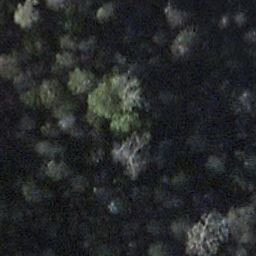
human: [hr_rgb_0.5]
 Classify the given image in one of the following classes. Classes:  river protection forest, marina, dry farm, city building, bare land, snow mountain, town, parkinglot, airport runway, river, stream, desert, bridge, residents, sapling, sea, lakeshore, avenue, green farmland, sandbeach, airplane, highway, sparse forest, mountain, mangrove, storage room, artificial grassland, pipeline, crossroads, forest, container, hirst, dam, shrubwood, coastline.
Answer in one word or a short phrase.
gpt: shrubwood